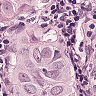
Metastatic tissue present: yes